Question: So i have a Person class:
'''
package tableview;
import javafx.beans.property.SimpleBooleanProperty;
import javafx.beans.property.SimpleStringProperty;
public class Person {
private SimpleStringProperty name;
private SimpleBooleanProperty smart;
public Person(String name, boolean smart) {
this.name = new SimpleStringProperty(name);
this.smart = new SimpleBooleanProperty(smart);
}
public SimpleStringProperty getName() {
return name;
}
public void setName(SimpleStringProperty name) {
this.name = name;
}
public SimpleBooleanProperty getSmart() {
return smart;
}
}
'''
and this is how i add them to the ObservableList of Persons
'''
person.add(new Person("Emre", false));
'''
and this is how i set the CellValueFactory
'''
nameColumn.setCellValueFactory(new PropertyValueFactory<Person, String>("name"));
'''
and these are the columns
'''
@FXML
public TableColumn<Person, String> nameColumn;
@FXML
public TableColumn<Person, Boolean> smartColumn;
'''
But it shows this on the table view

is there anyway to show the string for the name?
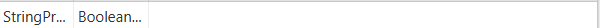
Answer: Try this
'''
public String getName() {
return name.get();
}
public boolean getSmart() {
return smart.get();
}
'''